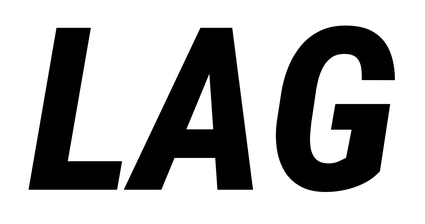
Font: Roboto-Italic_Condensed_ExtraBold_Italic